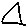
Label: triangle